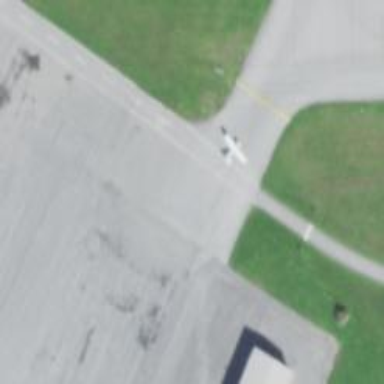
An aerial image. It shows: Image of taxiway at airport.